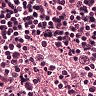
Metastatic tissue present: no